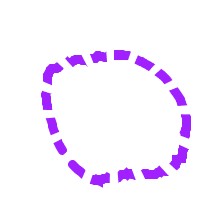
Shape: circle